Question: I want to get ascending order all number of dataframe imported from a CSV file row-by-row:
I tried:
'''
df_tirage = pd.read_csv('lotodata.csv', sep = ',', usecols=['day','month_year','num0','num1','num2','num3','num4','chance'])
for eachline in df_tirage:
line = map(str, eachline.split(","))
sorted_line = sorted(line)
'''

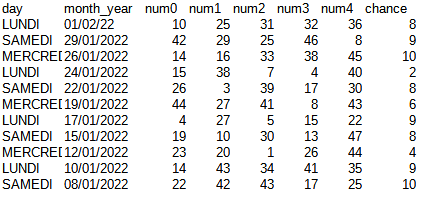
Answer: If I'm understanding it correctly, something might the following should do the trick.
'''
df_tirage = pd.read_csv('lotodata.csv', sep = ',', usecols=['day','month_year','num0','num1','num2','num3','num4','chance'])
def sorter(num_arr):
return np.sort(num_arr)
df_tirage[['num0', 'num1', 'num2', 'num3', 'num4']] = df_tirage.apply(lambda row : sorter(row[2:-1]), axis=1, result_type='expand')
'''
We're essentially applying a sorting function row by row using lambda and then unpacking the sorted values into dataframe columns as we go.